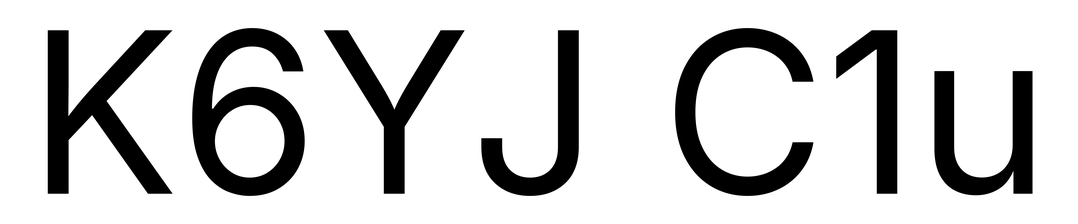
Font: Inter_Regular